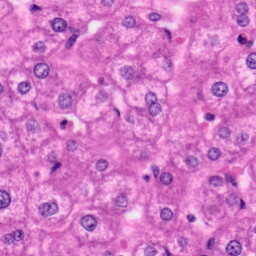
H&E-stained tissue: Liver